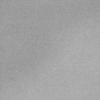
Label: dusty